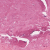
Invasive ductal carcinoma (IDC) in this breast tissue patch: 0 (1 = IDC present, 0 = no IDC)